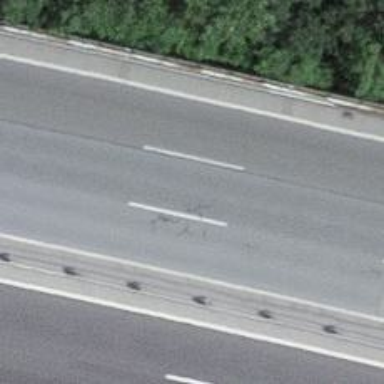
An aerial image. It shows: Asphalt motorway.